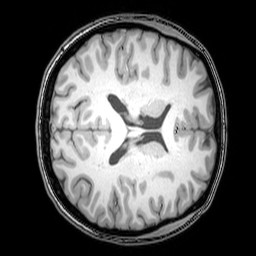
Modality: T1w
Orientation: axial
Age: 25
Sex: female
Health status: healthy
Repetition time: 0.081 s
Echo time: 0.037 s